Question: In My application i want to flip the view..
I have seen such animation in iPhone. And Same thing i want in to my android application.
I want to flip the whole activity view. is it possible ?
I have seen some example for the flip in android. But in that all example the view is in the same activity. Is it possible to set such view for the different activity. or to do such effect while going from one activity to another ?
Please see the snap for the Flip effect in iPhone:

If Yes then please give reference to any demo example or code.
Thanks.
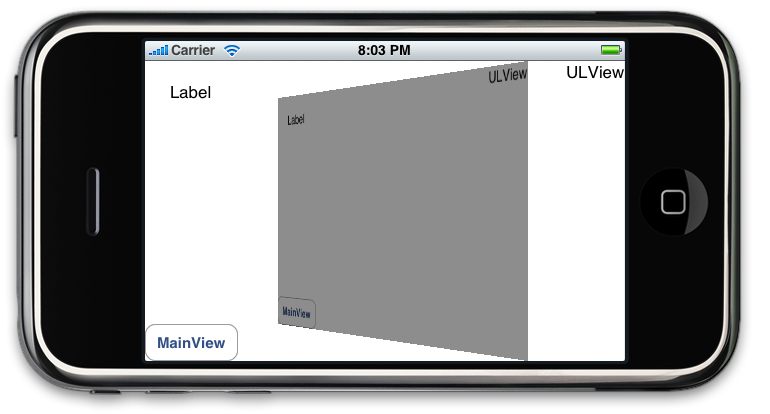
Answer: Firstly define your own animation and either store it in XML under res->anim or java class. I don't have any working example other than API Demos that comes with the SDK download in Eclipse, if you're looking for a flipping animation try to look at 3D Transition class.
After that have your activity to load that animation, preferably load it in onCreate. Please refer to this <URL>